Question: When my chart updates, new columns are added every time:

And this is the line of code that causes that in my DataProvider (C#):
'''
Response.Write ("&label=" + label + "&value=" + randomValueCr1 + "|" +randomValueCr4 + "|" + randomValueCr5);
'''
What I would like instead is to update the current values of a column that already exists. So in the example above, instead of there being many columns for the same day of the week, there will only be one column per-day, containing the most recent data.
I read through a lot of the documentation but couldn't find out how to do this.
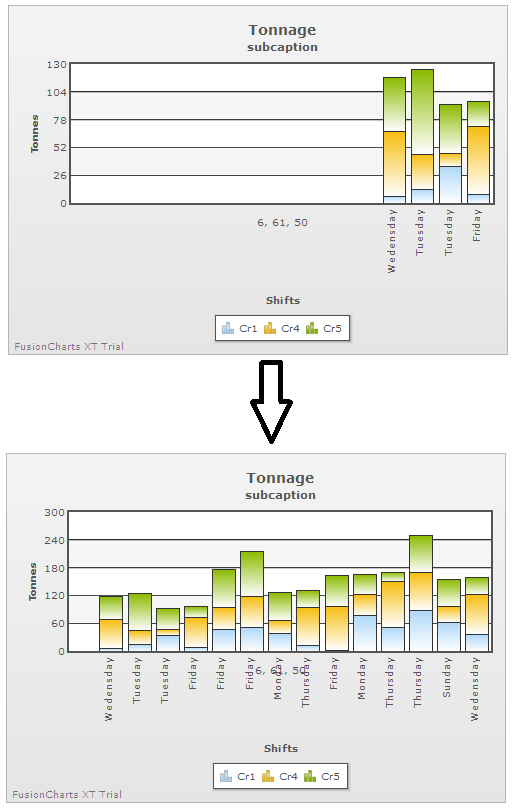
Answer: I was going about it the wrong way. It is not possible to update value that are already in the chart from the server side, what yo must do is update all columns every time, and to get the illusion of updating a single column, you must save the values of the other columns and draw them in exactly the same every time.
In your '<chart>' options, set a fixed number of columns:
'numDisplaySets='7''
And then in your server-side response, the format would be something like this:
'''
&label=Mon,Tue,Wed,Thu,Fri,Sat,Sun&value=26,85,23,69,97,28,61|81,45,25,30,14,85,92|29,35,53,79,55,66,30
'''
(where there are 7 comma seperated values, seperated by "|" ).